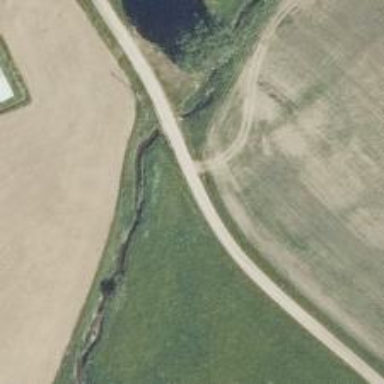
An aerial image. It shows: Culvert tunnel.